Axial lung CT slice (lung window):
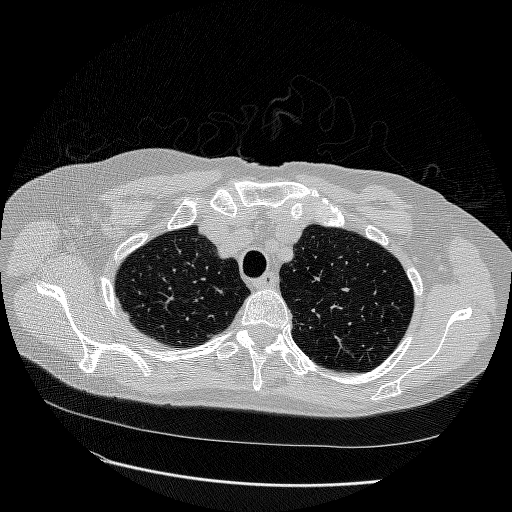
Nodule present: no